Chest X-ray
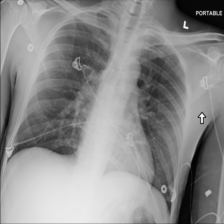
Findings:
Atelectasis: negative
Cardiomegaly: negative
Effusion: negative
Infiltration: negative
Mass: negative
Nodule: negative
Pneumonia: negative
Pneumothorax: negative
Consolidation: negative
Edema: negative
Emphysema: negative
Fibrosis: negative
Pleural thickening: negative
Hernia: negative